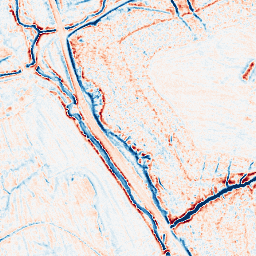
Category: edge_preserving
Decomposition family: anisotropic_diffusion
Decomposition parameters: iterations: 10
kappa: 50
gamma: 0.2
Upsampling method: sinc_hamming
Upsampling parameters: scale: 8
kernel_size: 16
Upsampling scale: 8